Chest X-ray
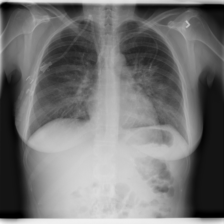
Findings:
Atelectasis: negative
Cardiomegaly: negative
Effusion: negative
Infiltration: positive
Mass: negative
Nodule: negative
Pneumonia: negative
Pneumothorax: negative
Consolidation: negative
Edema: negative
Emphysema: negative
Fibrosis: negative
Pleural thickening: negative
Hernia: negative